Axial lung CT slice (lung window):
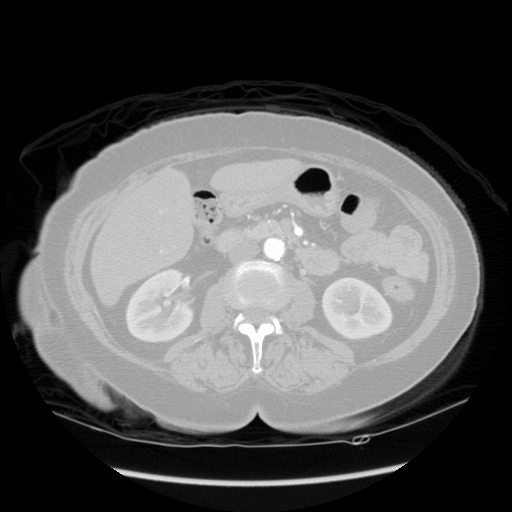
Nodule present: no